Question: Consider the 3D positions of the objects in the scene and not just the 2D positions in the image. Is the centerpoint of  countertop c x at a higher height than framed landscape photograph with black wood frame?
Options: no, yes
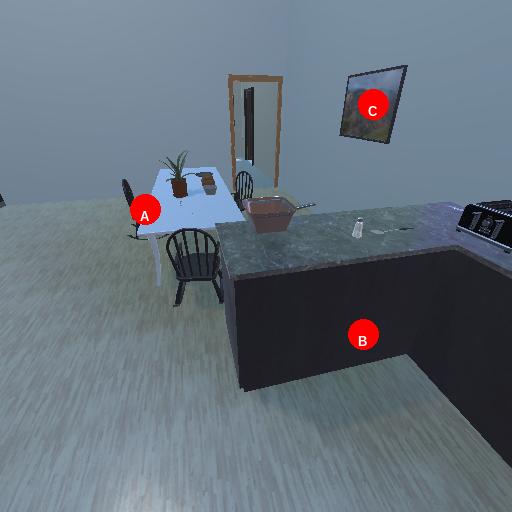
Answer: no